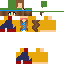
A female human skin with medium skin, wearing brown long hair dressed in a blue hoodie and red pants, featuring a closed mouth.